Question: I want to know, what is a workaround/replacement for this Scratch block:

In Python. I know that in JavaScript, the answer is:
'''
"..."[... - 1]
'''
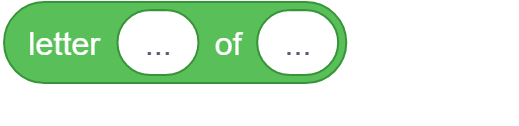
Answer: The code is the same as in JavaScript, like:
'''
var alphabet = "ABCDEFGHIJKLNOPQRSTUVWXYZ"
var letter1 = alphabet[0]
var letter2 = alphabet[1]
var letter3 = alphabet[2]
var letter123 = letter1 + letter2 + letter3
alert("The first three letters of the alphabet are: " + letter123)
'''